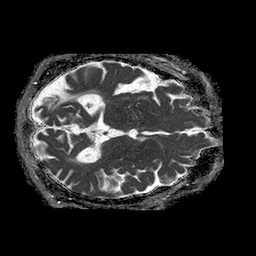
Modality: ADC
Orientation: axial
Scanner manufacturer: philips
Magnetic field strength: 1.5 T
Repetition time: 4.6 s
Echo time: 0.08631 s